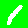
Digit: 1